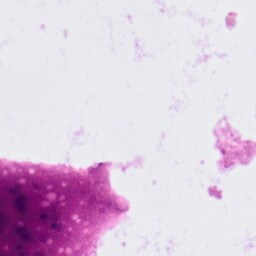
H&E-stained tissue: Colon